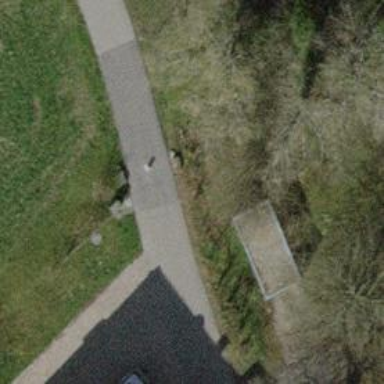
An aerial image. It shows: Rising bollard serving as barrier.